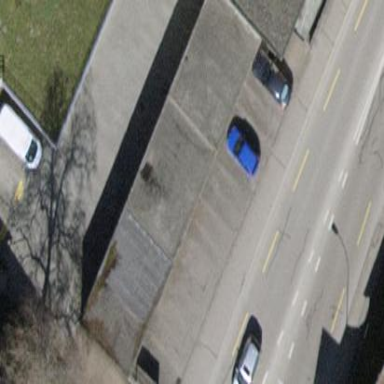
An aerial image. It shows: Garage.